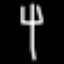
Label: fork